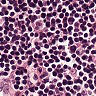
Metastatic tissue present: no